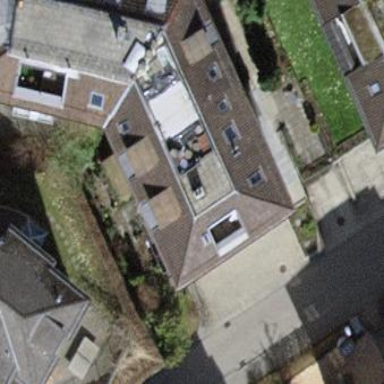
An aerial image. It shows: Hipped roof on apartment building.